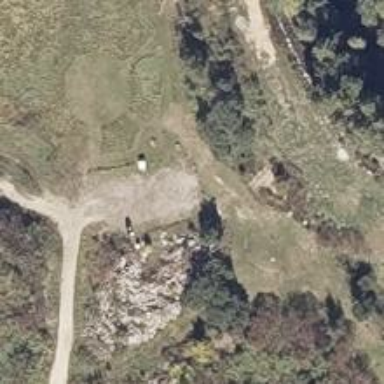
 perfect for leisurely sports activities."